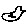
Label: bird